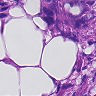
Metastatic tissue present: yes